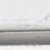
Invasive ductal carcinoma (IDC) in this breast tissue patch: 0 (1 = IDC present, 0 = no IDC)